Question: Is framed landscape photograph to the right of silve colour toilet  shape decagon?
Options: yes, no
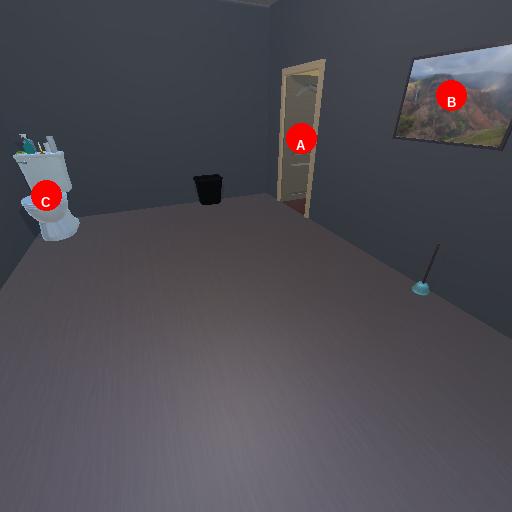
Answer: yes